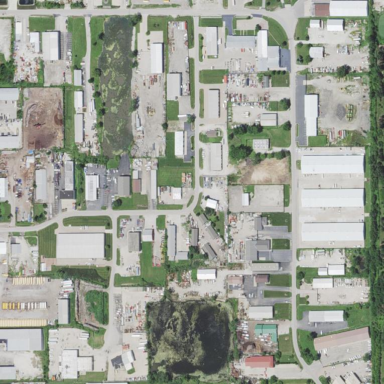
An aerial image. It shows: Industrial area.